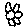
Label: flower